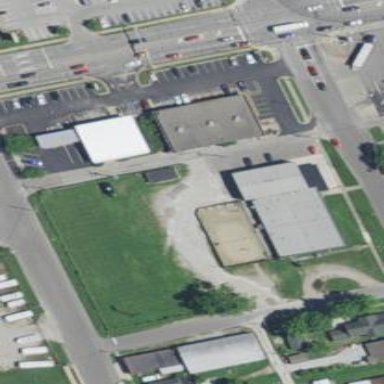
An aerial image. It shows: Building that serves as bar.